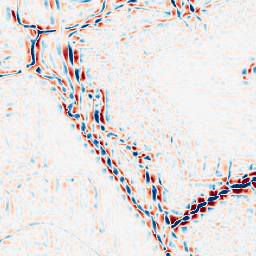
Category: wavelet
Decomposition family: wavelet_biorthogonal
Decomposition parameters: wavelet: bior2.4
level: 3
Upsampling method: bilinear
Upsampling parameters: scale: 4
Upsampling scale: 4